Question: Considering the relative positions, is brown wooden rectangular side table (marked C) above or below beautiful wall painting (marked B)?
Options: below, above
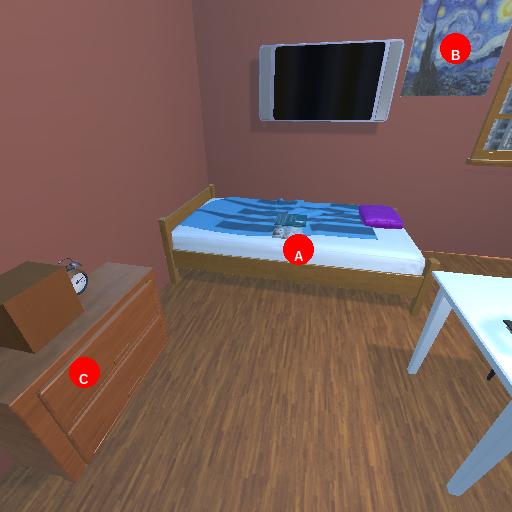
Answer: below